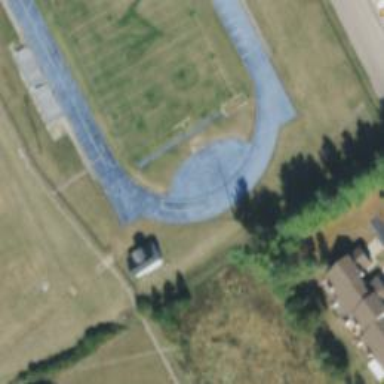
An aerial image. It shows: Athletics track located in leisure land area.